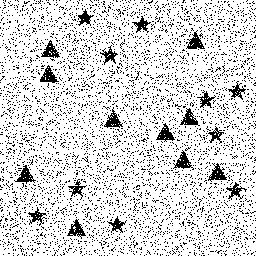
Squares: 0
Triangles: 10
Stars: 10
Total shapes: 20